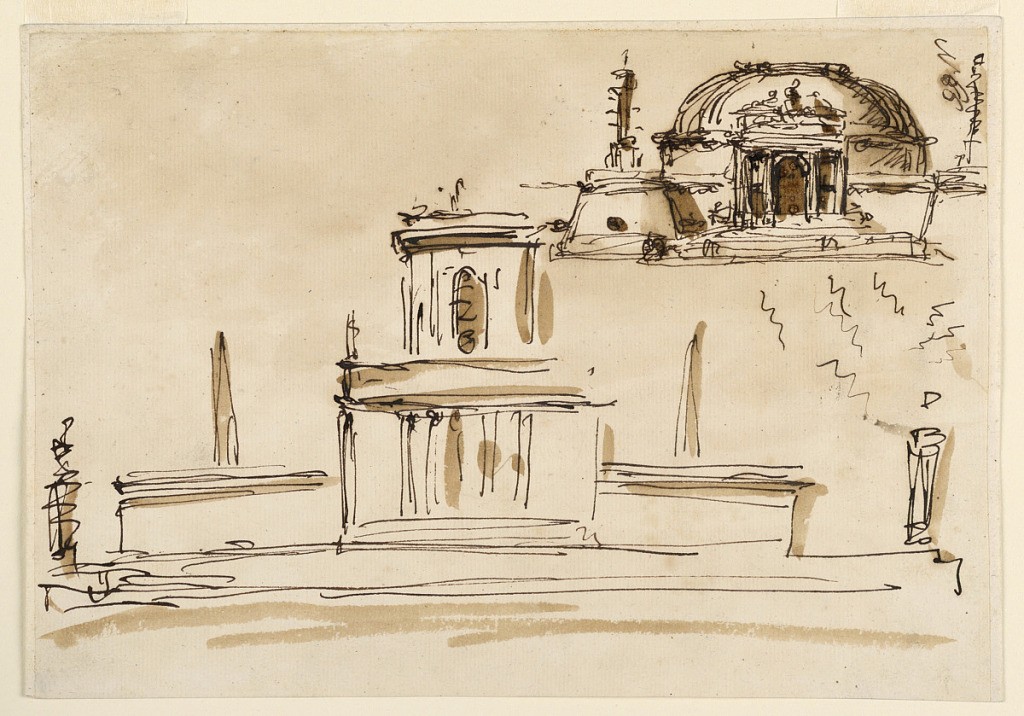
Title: Fountain and a mausoleum
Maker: Giuseppe Barberi, Italian, 1746–1809
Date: ca. 1790
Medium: Pen and brown ink, brush and brown wash on off-white laid paper, lined
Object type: Drawing
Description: Top right: the mausoleum. Steps lead up to the portal of a circular structure wit ha dome. The portal has the shape of a triumphal arch. An urn, flanked by crouching figures, is shown on top. Small conical structures project laterally from the main structure. They are topped by rostral columns. Bottom: the fountain. It consists of a central circular pavilion of two stories which is flanked by basins with springing water. A platform with indistinct motifs at the corners serves as a base. Pen scratches. "No 66" is written vertically in the upper right corner.